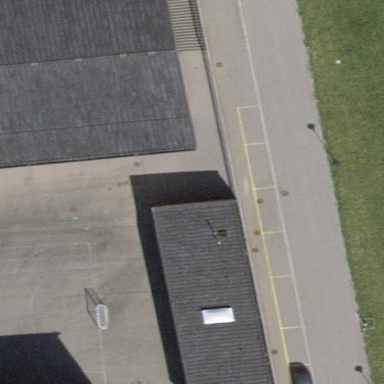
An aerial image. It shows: Flat-roofed school building.